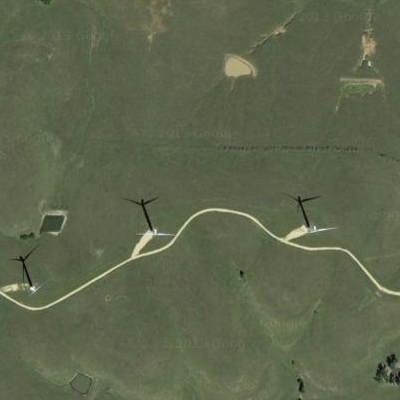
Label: aGrass